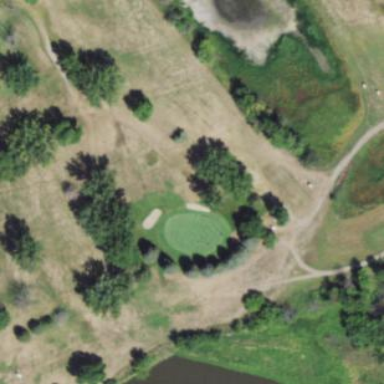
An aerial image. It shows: Golf fairway in the image.